Question:
I want to select all values from and min of 'dateUsed' in Code table. How can I do that?
I've tried this:
'''
SELECT u.firstName, u.lastName, u.fbId, q.dateUsed, u.codesLeft
FROM Users u
inner join Code q on u.Id = q.userId
'''
But it's selecting all values from the Code and Users tables.
P.S. Adding distinct has no effect
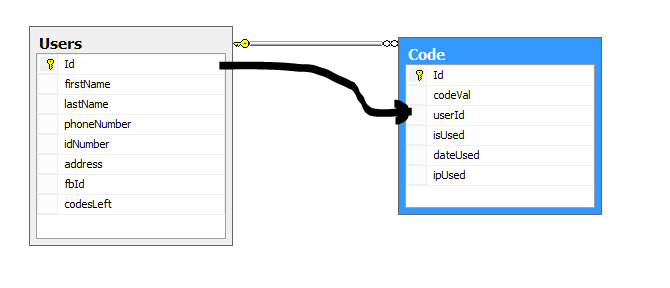
Answer: > Adding distinct has no effect
As a rule of thumb, 'DISTINCT' helps for a single-column 'SELECT's. With multiple columns you need to go for "big guns" - the 'GROUP BY' clause.
In order for that to work you need to make sure that each item that you select is either a 'GROUP BY' column, or has a suitable aggregation function:
'''
SELECT u.firstName, u.lastName, u.fbId, MIN(q.dateUsed) as dateUsed, u.codesLeft
FROM Users u
INNER JOIN Code q ON u.Id = q.userId
GROUP BY u.firstName, u.lastName, u.fbId, u.codesLeft
'''